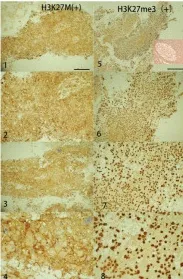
Histopathology findings. Histopathological features of our case diagnosed as H3K27M mutant brain glioblastoma. The biopsy tissues were obtained from the corpus callosum and the lesions shown in brain MRI (in
Figure 1A
, lesions marked with arrows). In
Figure 3
, for x100 staining the scale bar = 5 microm and for x400 staining the scale bar = 20 microm. Hematoxylin and eosin (H&E). H3K27M mutation [ 1-4], and ,H3K27me3(B5-8).
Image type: pathology (immunostaining)